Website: apple
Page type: account-selection
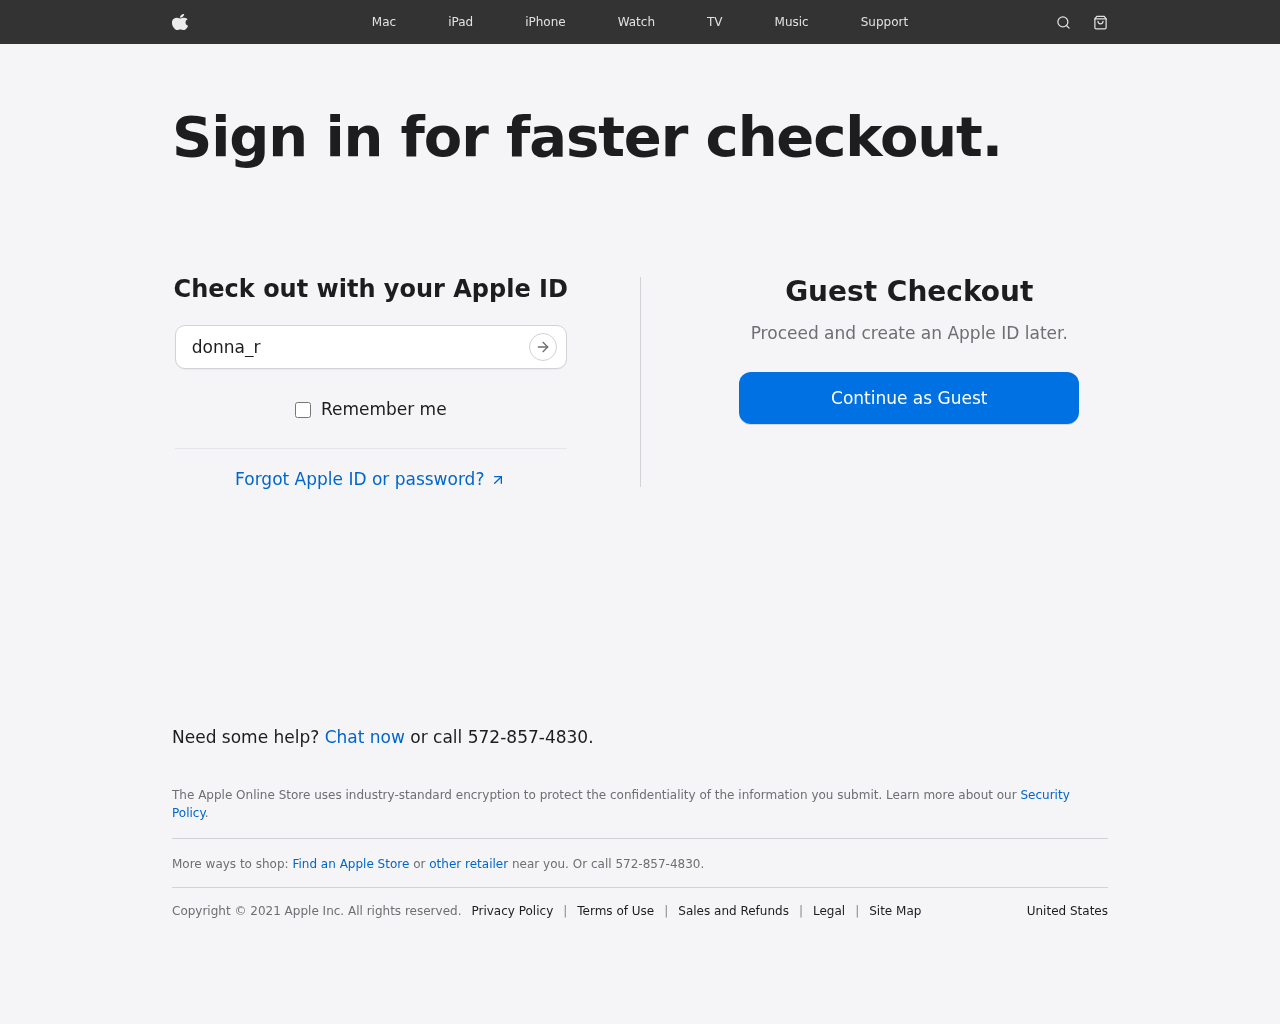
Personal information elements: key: PII_LOGIN_USERNAME
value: donna_reyes